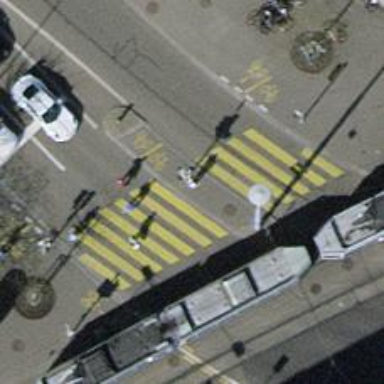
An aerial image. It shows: Asphalt footway with traffic signals crossing. Both the footway and cycleway have asphalt surfaces.